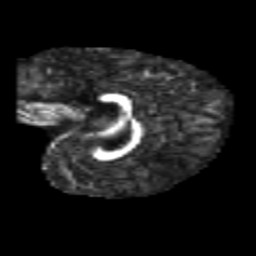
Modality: FA
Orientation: sagittal
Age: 6
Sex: male
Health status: healthy